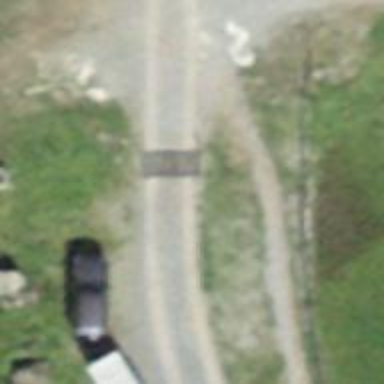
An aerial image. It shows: Cattle grid barrier.